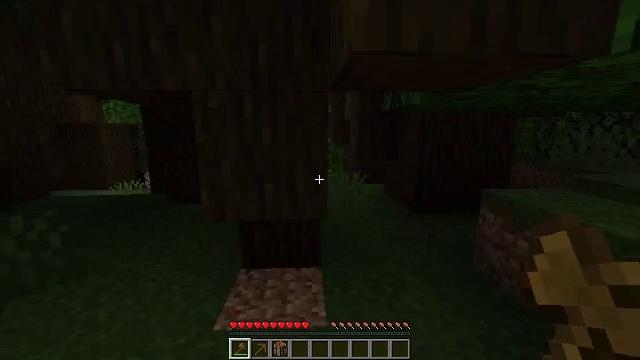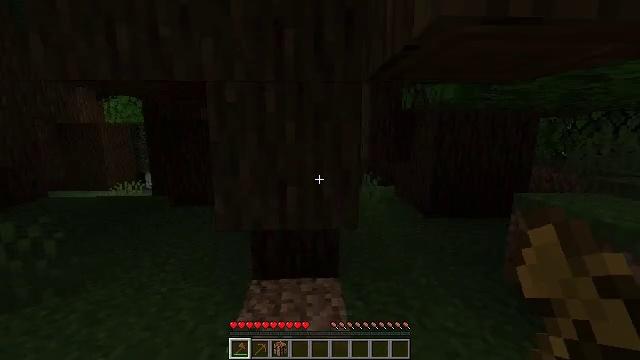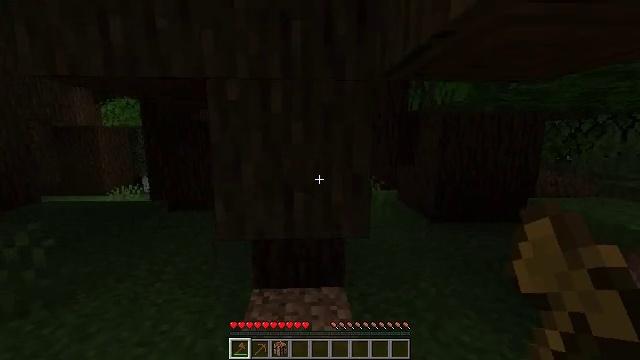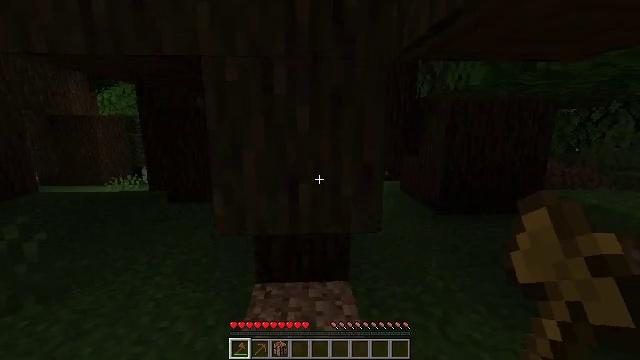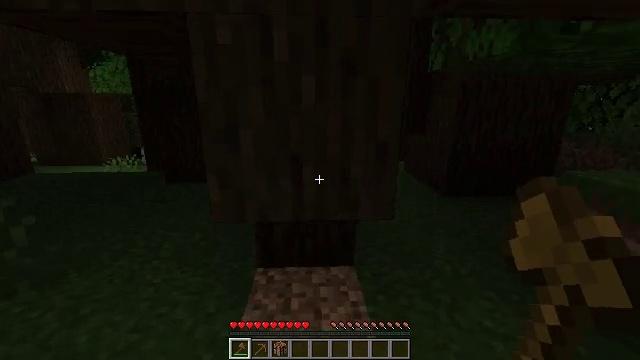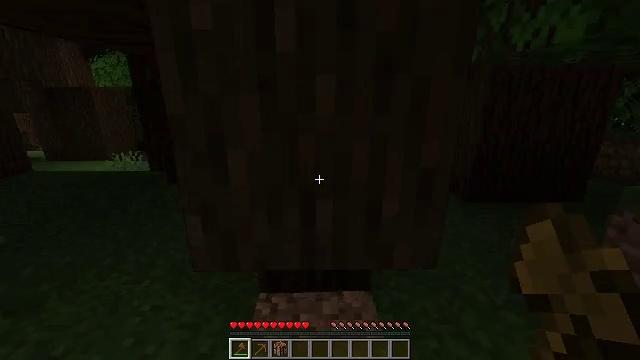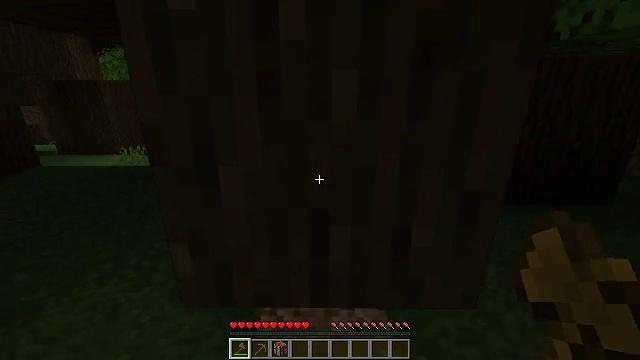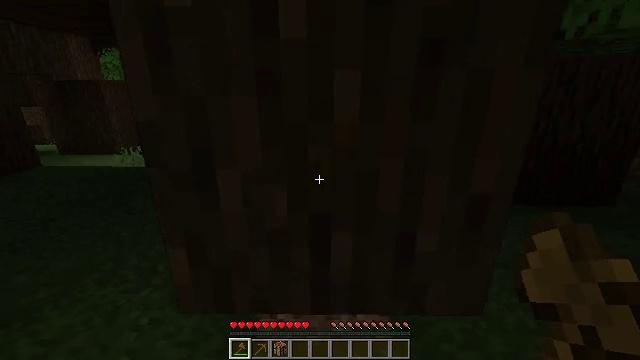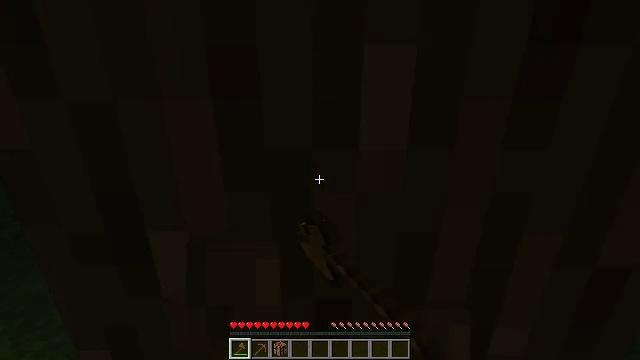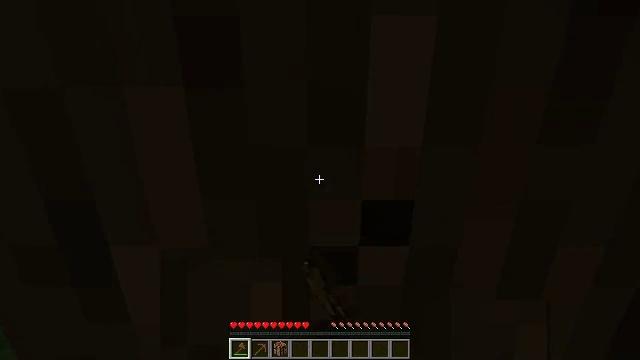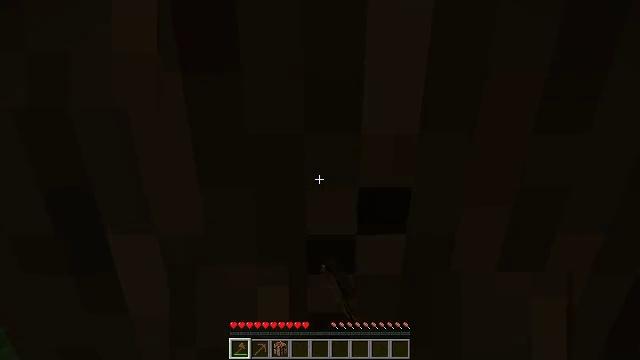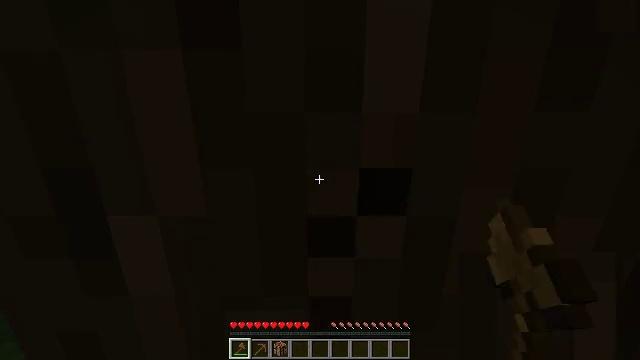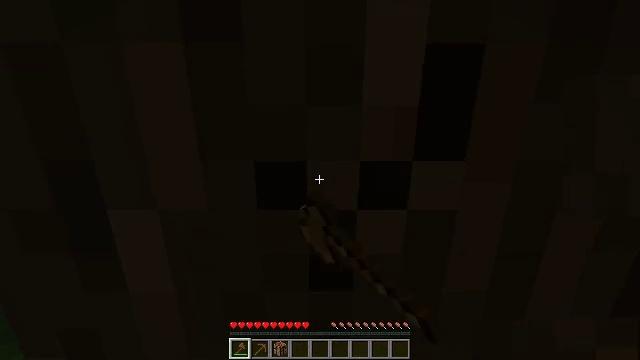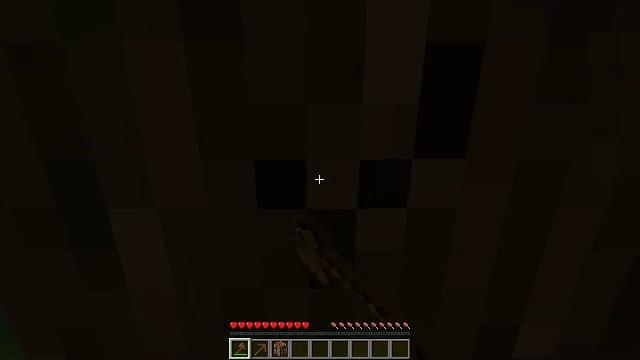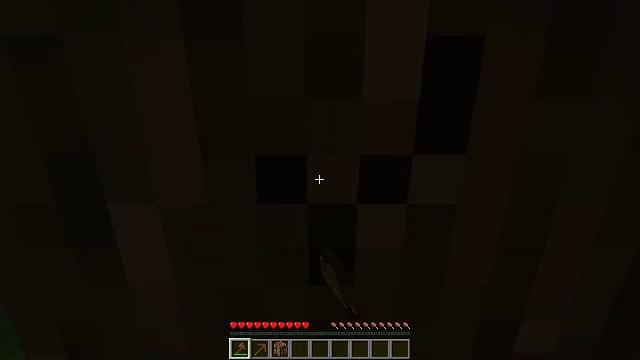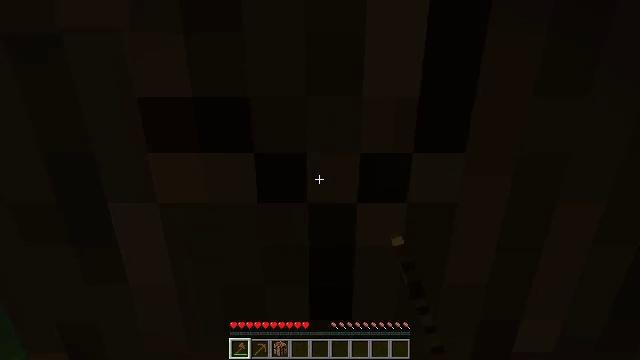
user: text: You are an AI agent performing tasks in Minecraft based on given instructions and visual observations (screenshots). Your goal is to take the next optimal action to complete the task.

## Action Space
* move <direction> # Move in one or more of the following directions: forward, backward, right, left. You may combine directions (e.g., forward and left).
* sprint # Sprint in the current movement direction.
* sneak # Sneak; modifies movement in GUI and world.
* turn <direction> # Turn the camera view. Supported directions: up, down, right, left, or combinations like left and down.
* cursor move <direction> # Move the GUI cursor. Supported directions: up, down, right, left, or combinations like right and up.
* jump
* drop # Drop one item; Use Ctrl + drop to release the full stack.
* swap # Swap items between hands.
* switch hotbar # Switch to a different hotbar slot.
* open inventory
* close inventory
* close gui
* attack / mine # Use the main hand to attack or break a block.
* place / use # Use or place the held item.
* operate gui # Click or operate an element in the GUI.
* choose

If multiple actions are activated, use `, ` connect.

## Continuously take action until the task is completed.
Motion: motion action
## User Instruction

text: Gather dark oak log for crafting.
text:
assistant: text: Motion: move forward and move left
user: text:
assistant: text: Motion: move forward
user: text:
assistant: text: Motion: move forward, turn down
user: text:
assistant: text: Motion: move forward, turn down
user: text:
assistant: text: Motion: move forward, turn left and down
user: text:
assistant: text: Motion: move forward, turn left and down
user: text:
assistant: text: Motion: move forward, attack / mine
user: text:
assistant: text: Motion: attack / mine
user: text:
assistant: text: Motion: attack / mine
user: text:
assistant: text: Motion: attack / mine
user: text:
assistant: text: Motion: attack / mine
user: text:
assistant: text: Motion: attack / mine
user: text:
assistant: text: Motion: attack / mine
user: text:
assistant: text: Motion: attack / mine
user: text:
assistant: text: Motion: attack / mine
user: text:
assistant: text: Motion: attack / mine
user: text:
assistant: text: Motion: attack / mine
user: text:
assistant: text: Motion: attack / mine
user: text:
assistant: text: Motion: attack / mine
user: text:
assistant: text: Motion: attack / mine
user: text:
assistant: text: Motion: attack / mine
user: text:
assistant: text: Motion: attack / mine
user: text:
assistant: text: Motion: attack / mine
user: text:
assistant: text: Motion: attack / mine
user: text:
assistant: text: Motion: attack / mine
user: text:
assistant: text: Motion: attack / mine
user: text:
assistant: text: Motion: attack / mine
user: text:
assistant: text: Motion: attack / mine
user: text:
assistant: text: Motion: attack / mine
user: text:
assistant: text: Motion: attack / mine